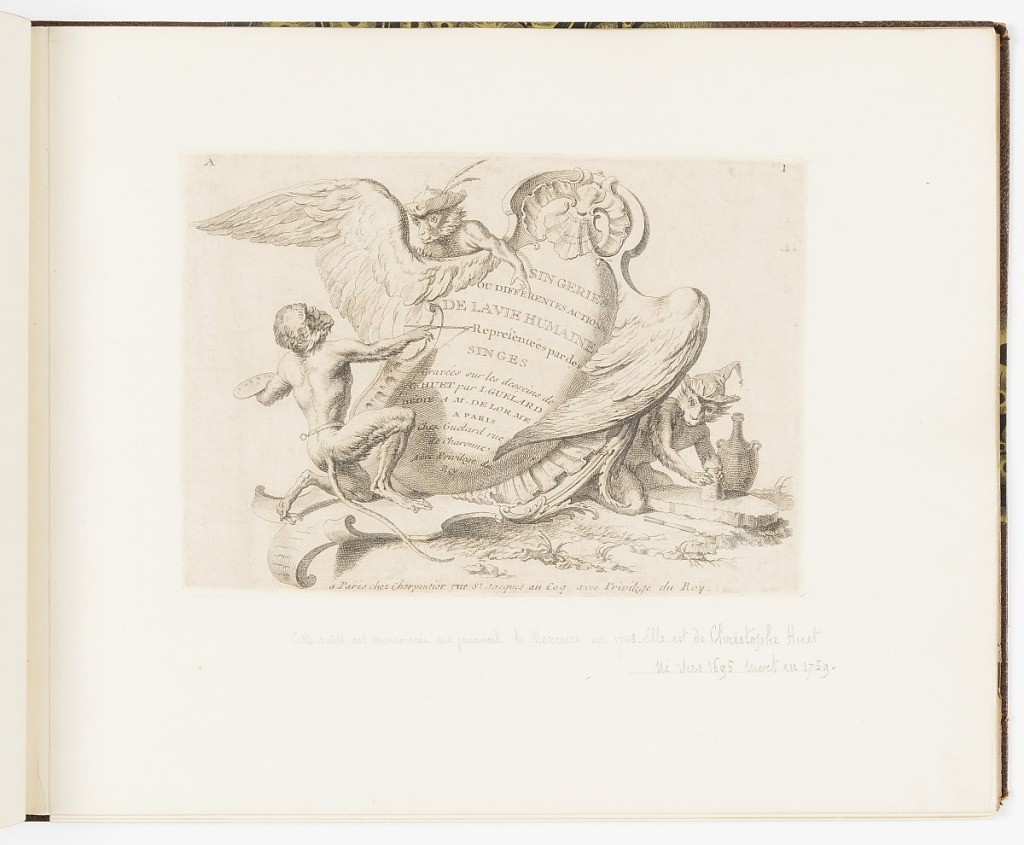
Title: Title Page
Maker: Christophe Huet, French, 1695 – 1759
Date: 1743
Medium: Etching on laid paper
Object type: Bound print
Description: Plate 1 of a series of 23. Title plate for an album of prints featuring monkeys acting as humans in various figural scenes. Large winged rocaille escutcheon with shell motifs at center, upon which is printed the book's title. At left, a kneeling monkey wearing pince-nez with paintbrush and palette adds the album's title to the cartouche. Above the wing at left, the upper body of a monkey visible, wearing a feathered hat. At right, another monkey figure crouching behind the title. He wears a pointed hat and holds a cup or portion of bread upside down on a flat stone. Beside him is an amphora of wine and a butter knife.